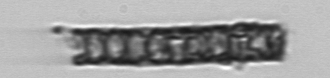
Label: Paralia_sulcata